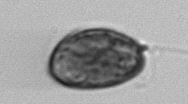
Label: Prorocentrum